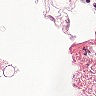
Metastatic tissue present: no